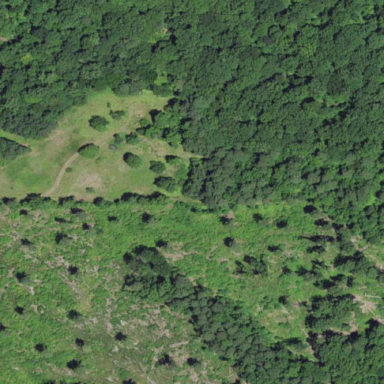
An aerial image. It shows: Evergreen forest with needle-leaved trees.